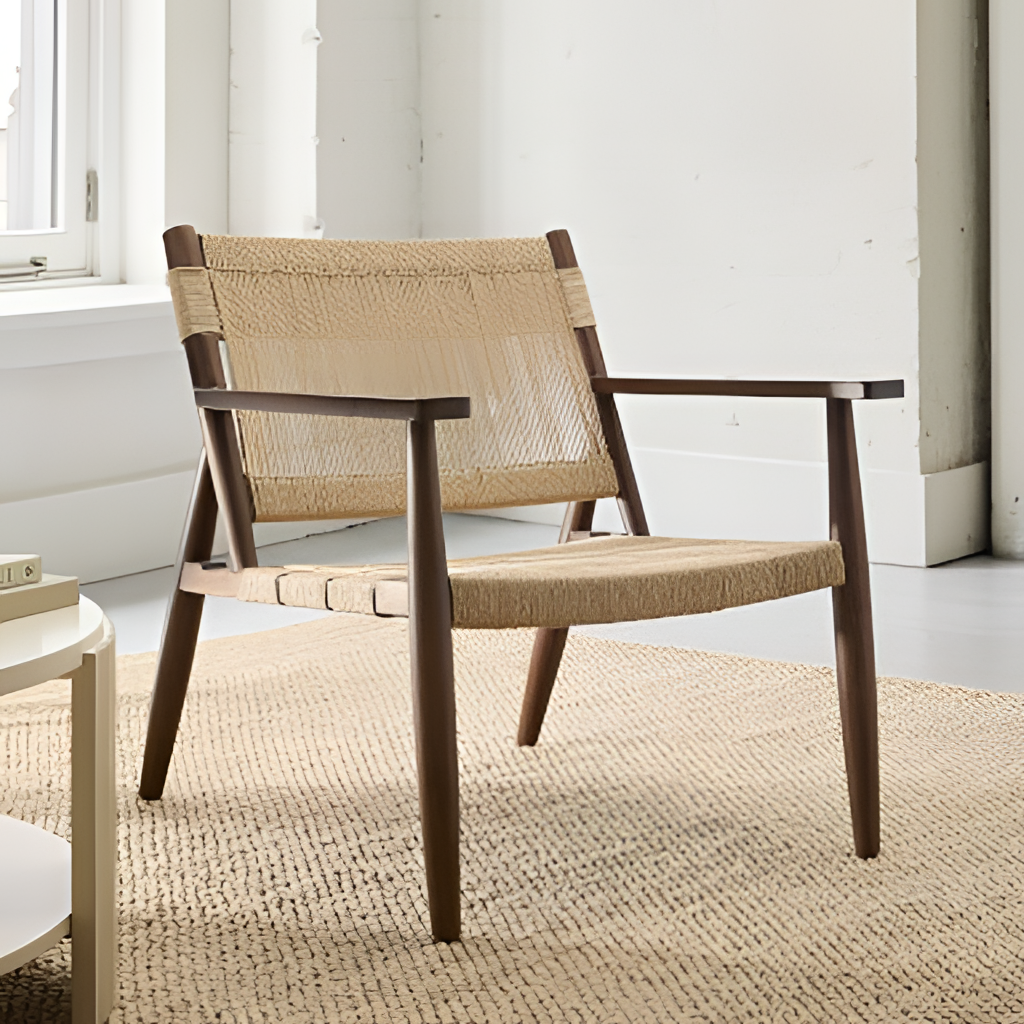
woven chair, living room, gray wood flooring, with plank pattern, paint wallpaper, with solid pattern, minimalist